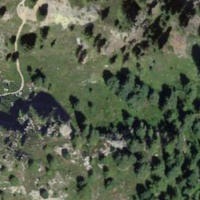
EUNIS habitat code: 26
Species observed at this site:
Calluna vulgaris